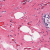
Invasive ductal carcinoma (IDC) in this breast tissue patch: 0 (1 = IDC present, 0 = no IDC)